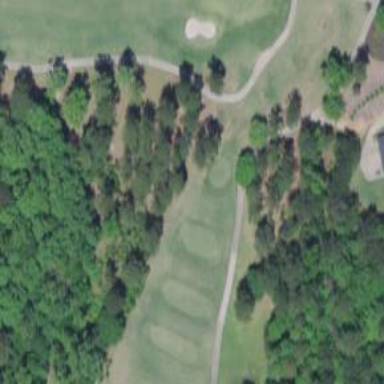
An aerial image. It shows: Path for both roads and golfers.